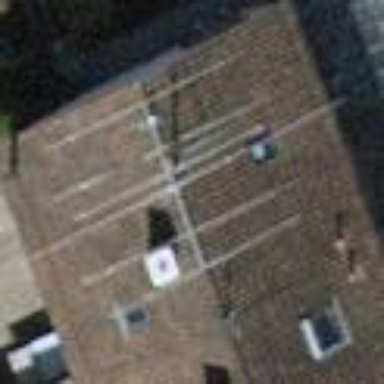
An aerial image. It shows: House with tile roof.